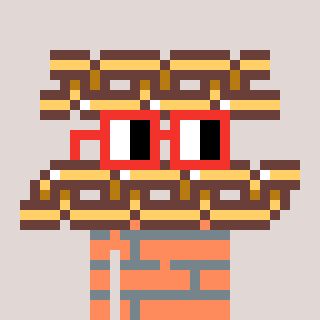
a pixel art character with square red glasses, a chain-shaped head and a peachy-colored body on a warm background